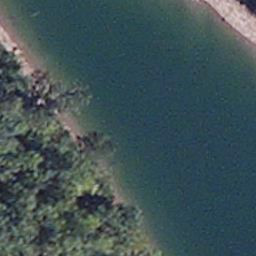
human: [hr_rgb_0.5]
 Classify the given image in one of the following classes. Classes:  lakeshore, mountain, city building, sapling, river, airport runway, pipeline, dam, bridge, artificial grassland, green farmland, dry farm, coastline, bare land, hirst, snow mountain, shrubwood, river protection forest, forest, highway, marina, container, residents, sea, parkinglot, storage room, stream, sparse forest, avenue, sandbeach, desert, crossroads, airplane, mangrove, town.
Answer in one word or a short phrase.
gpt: lakeshore